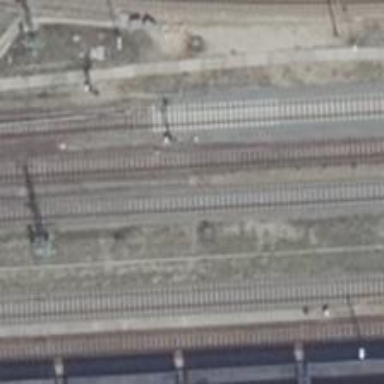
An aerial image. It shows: Railway signal.